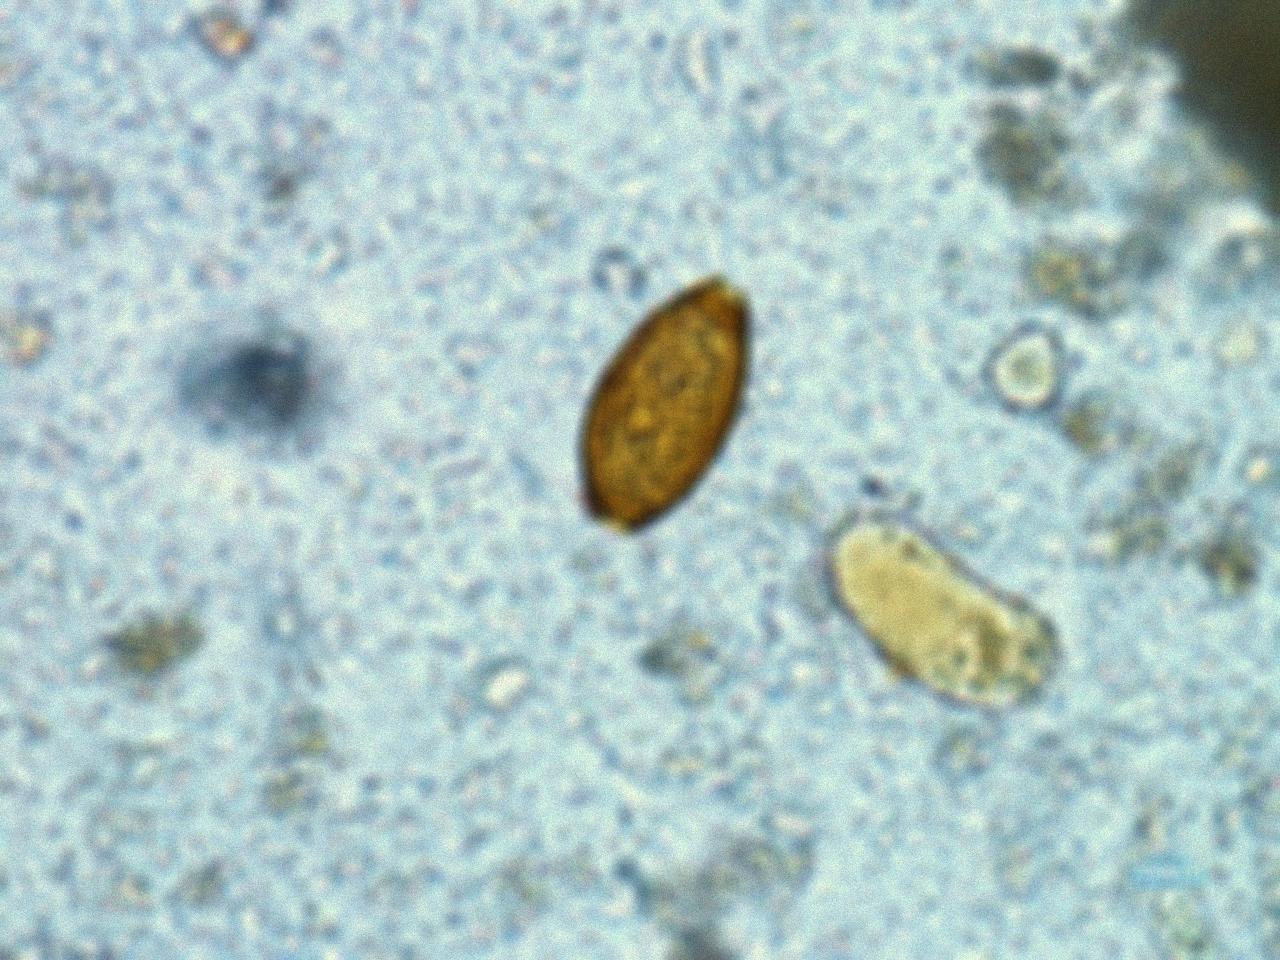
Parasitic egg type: Trichuris trichiura